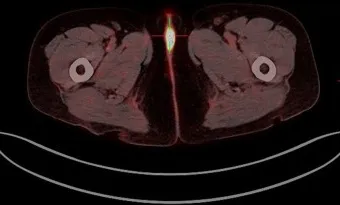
(B) The PET-CT showed significantly increased 18F-FDG metabolism in the vulvar lesion.
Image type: radiology (pet)